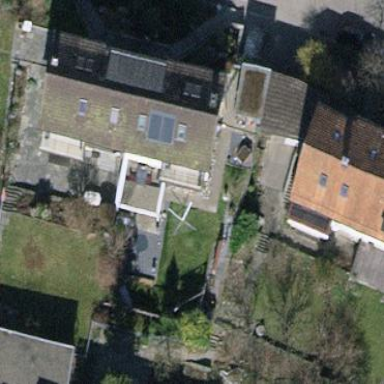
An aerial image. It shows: Building with tile roof.